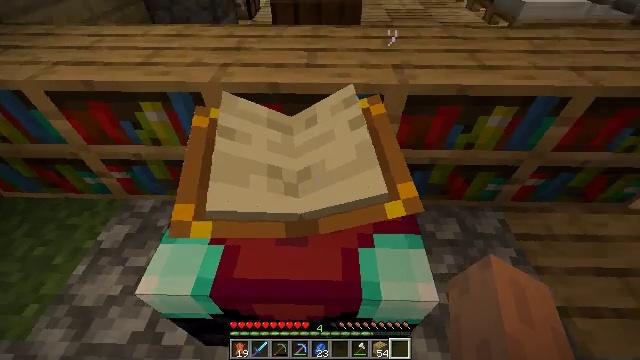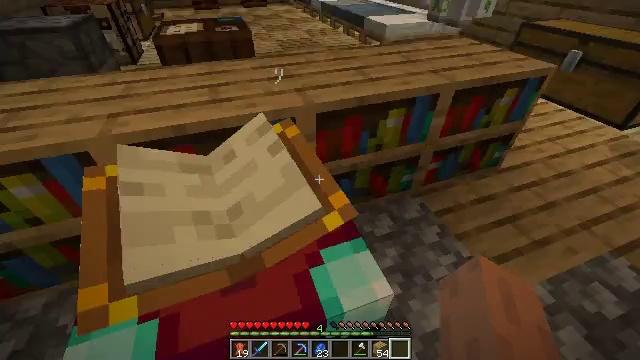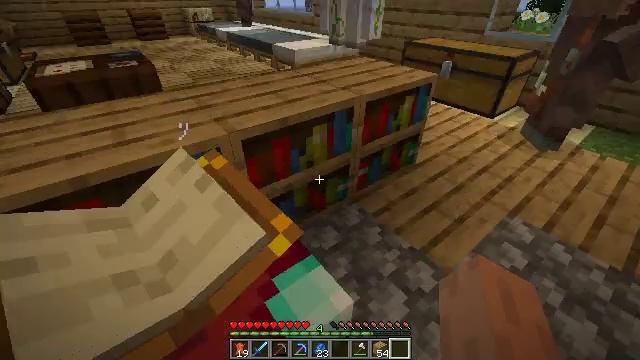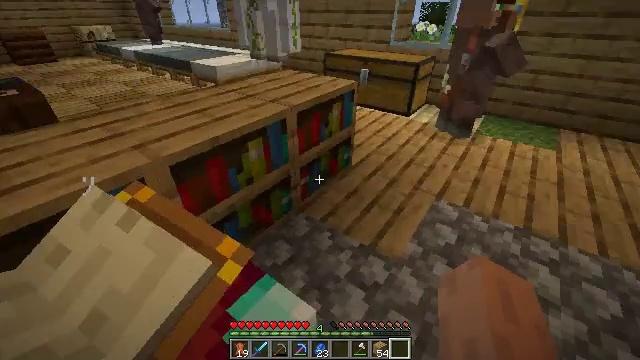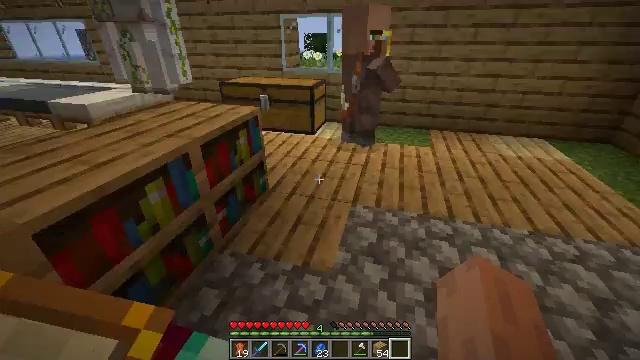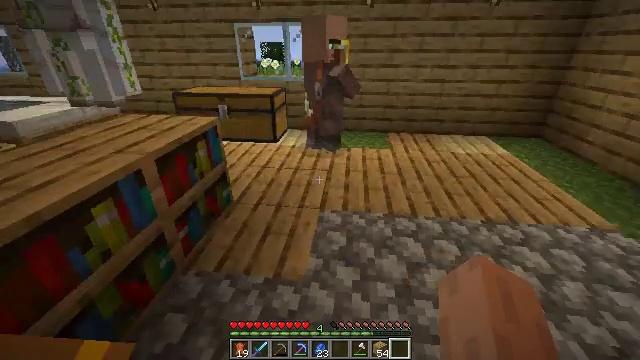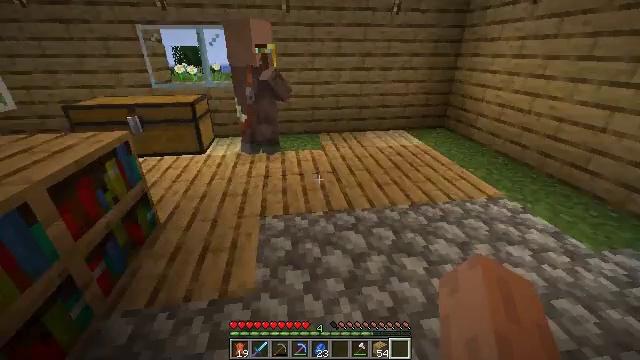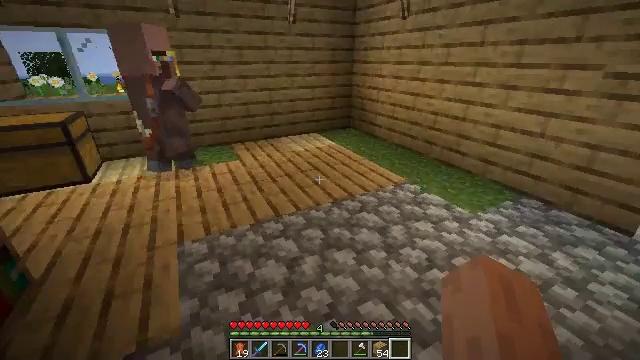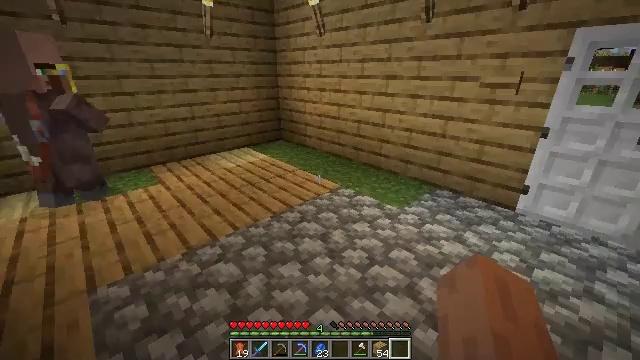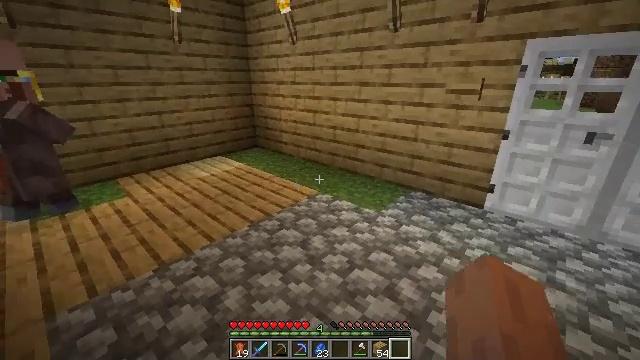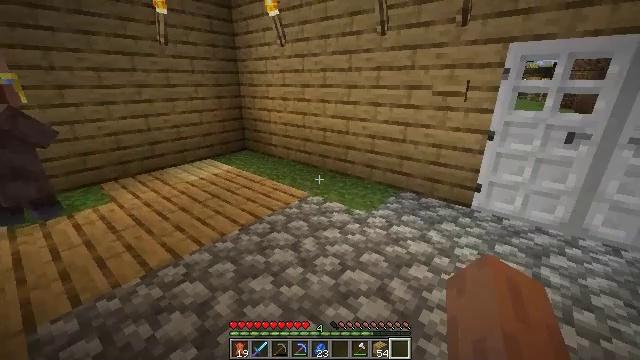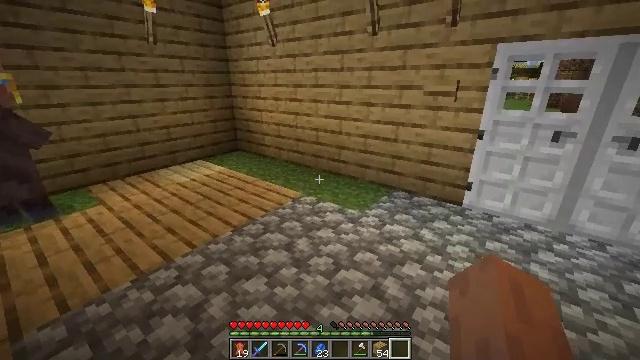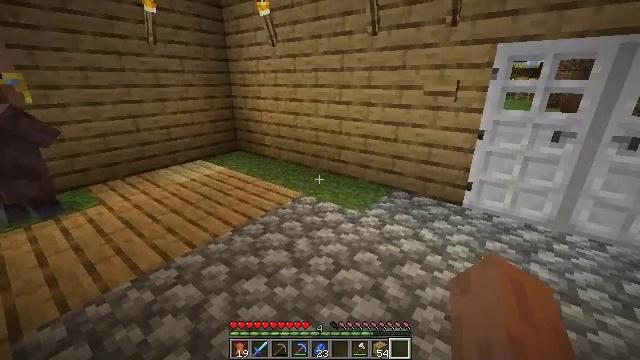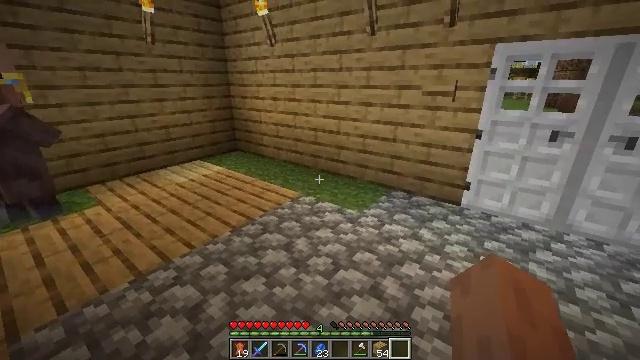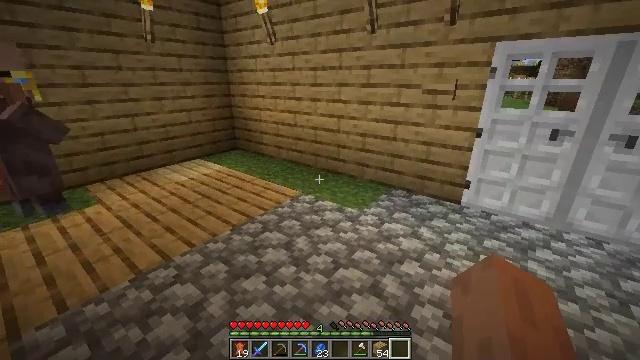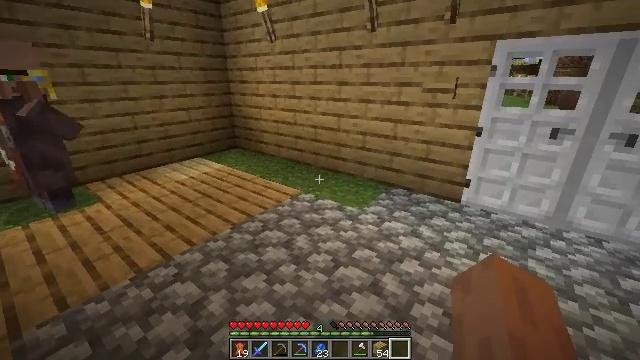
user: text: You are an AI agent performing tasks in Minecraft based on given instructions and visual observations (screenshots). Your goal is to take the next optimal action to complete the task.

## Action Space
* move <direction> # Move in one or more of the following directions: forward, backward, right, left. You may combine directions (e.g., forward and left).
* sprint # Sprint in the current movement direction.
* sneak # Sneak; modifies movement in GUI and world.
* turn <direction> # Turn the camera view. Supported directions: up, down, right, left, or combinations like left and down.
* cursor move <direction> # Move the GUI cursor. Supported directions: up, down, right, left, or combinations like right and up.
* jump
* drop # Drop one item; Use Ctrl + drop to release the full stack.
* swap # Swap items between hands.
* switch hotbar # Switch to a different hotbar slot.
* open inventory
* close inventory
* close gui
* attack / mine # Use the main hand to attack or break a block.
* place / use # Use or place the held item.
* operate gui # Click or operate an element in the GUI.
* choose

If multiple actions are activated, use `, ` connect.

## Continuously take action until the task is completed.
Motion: motion action
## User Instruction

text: Break the bookshelf for books.
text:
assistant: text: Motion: turn right and up
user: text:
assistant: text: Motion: turn right and up
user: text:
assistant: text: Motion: turn right and up
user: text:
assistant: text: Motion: turn right and up
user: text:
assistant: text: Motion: turn right and up
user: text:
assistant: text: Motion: turn right
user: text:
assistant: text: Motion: turn right and up
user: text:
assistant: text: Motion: turn right and up
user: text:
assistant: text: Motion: turn right and up
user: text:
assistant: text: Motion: turn right
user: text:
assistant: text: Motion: turn right
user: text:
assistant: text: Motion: no_op
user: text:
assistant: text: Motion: no_op
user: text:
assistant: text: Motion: no_op
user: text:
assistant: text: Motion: no_op
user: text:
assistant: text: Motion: no_op
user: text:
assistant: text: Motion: no_op
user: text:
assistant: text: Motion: no_op
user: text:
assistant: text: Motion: no_op
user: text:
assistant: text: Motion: no_op
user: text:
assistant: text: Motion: no_op
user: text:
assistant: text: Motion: no_op
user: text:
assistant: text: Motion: no_op
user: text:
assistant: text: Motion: no_op
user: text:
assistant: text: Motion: no_op
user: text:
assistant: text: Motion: no_op
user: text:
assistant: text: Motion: no_op
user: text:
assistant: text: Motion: no_op
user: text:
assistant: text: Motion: no_op
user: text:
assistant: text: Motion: no_op